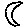
Label: moon